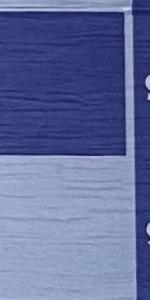
Label: Empty